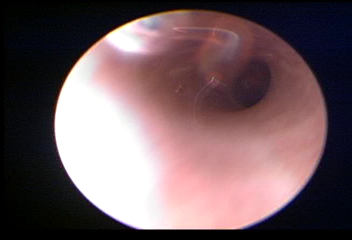
Modality: WLC
Class: Normal mucosa
Bladder cancer association: No